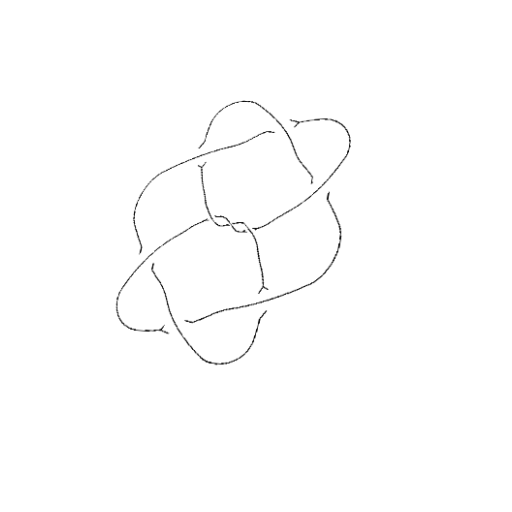
Crossing number: 9